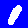
Digit: 1